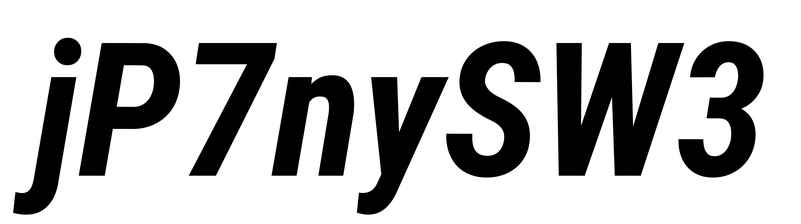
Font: Roboto-Italic_Condensed_Bold_Italic